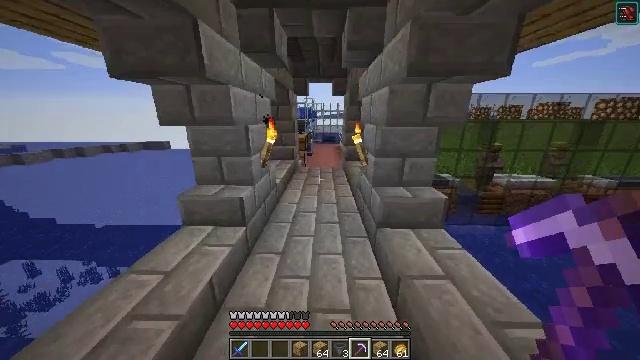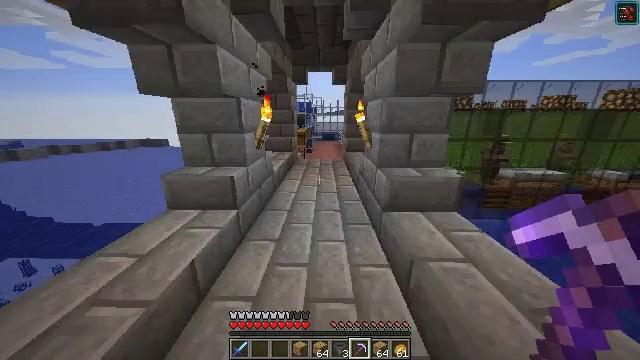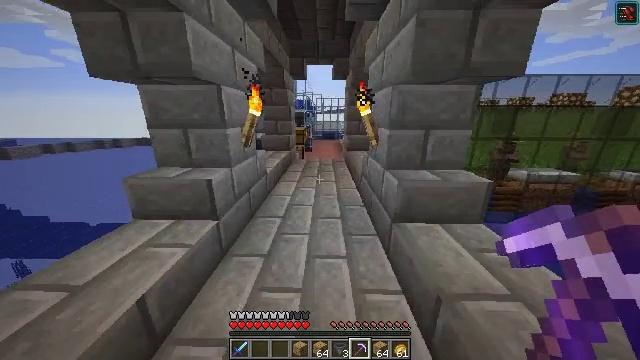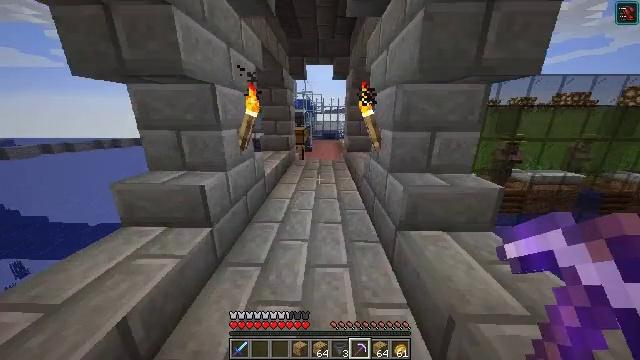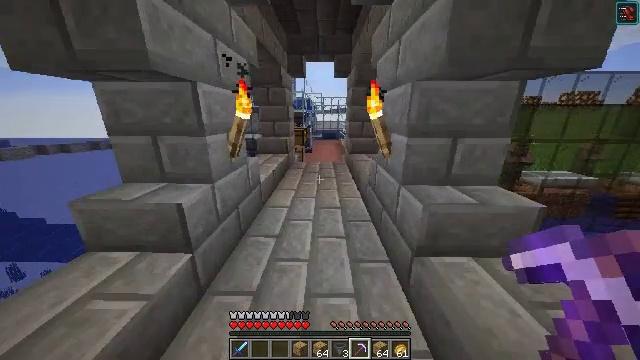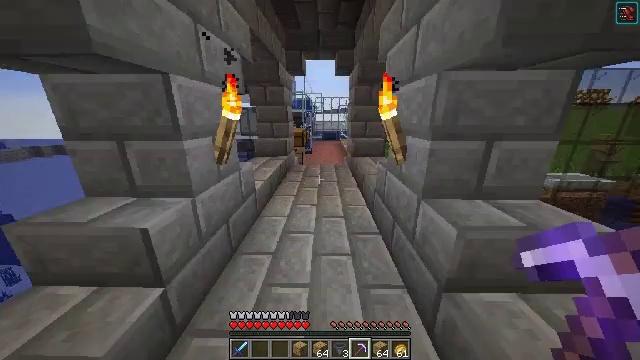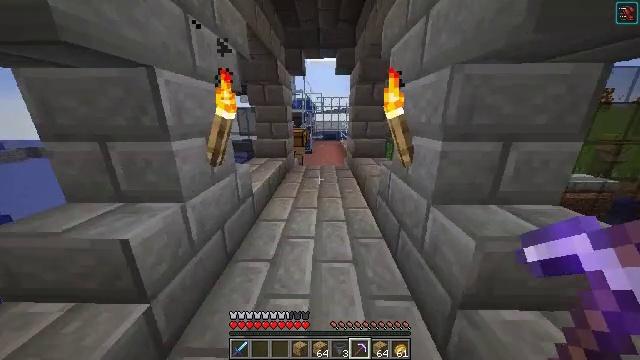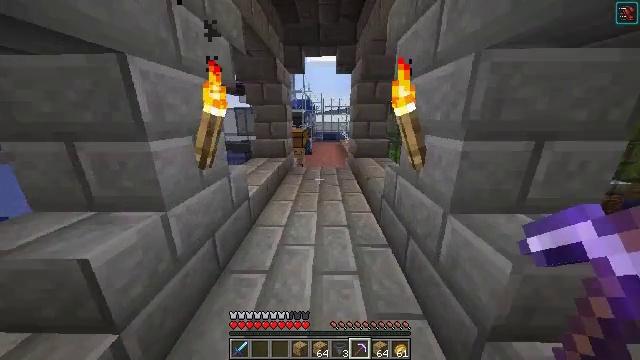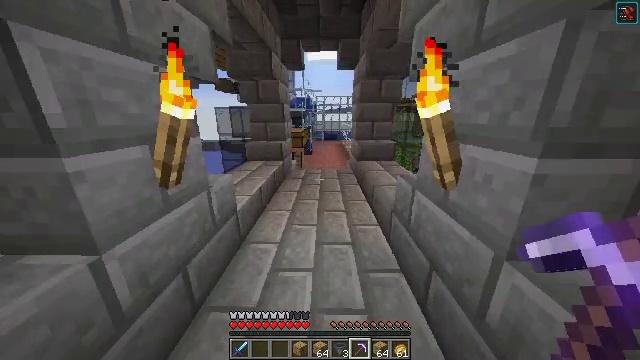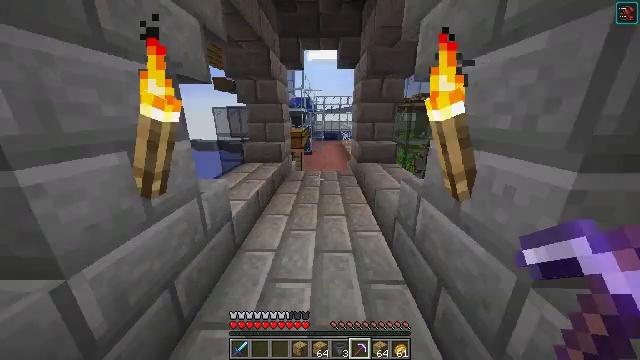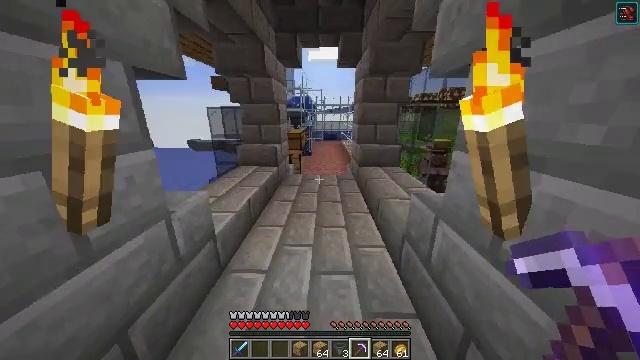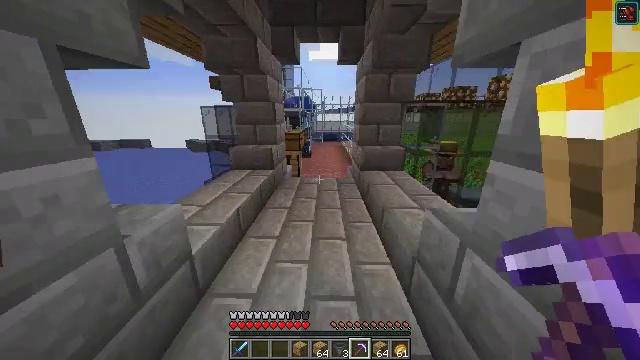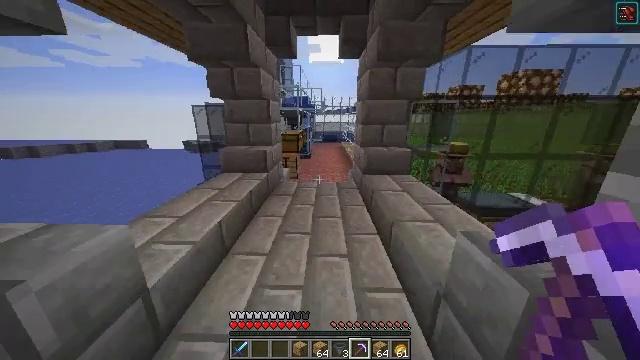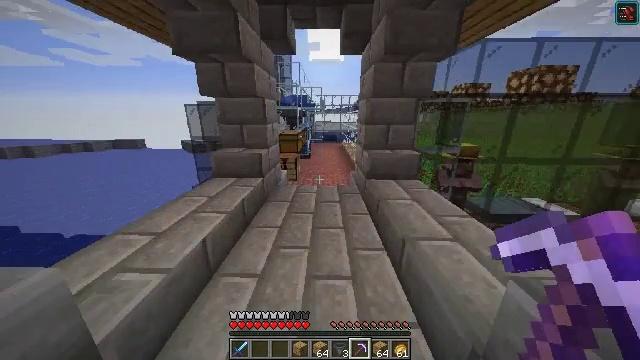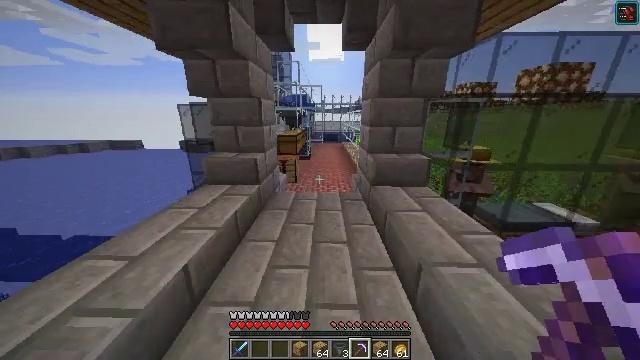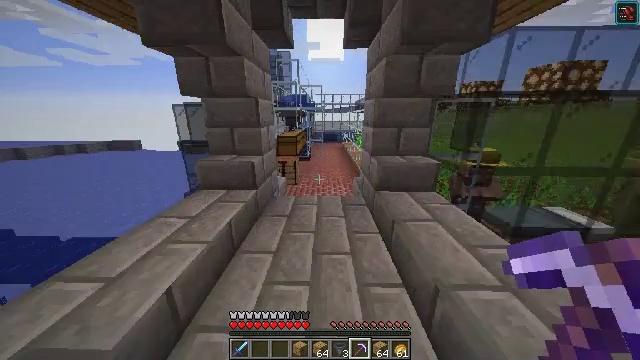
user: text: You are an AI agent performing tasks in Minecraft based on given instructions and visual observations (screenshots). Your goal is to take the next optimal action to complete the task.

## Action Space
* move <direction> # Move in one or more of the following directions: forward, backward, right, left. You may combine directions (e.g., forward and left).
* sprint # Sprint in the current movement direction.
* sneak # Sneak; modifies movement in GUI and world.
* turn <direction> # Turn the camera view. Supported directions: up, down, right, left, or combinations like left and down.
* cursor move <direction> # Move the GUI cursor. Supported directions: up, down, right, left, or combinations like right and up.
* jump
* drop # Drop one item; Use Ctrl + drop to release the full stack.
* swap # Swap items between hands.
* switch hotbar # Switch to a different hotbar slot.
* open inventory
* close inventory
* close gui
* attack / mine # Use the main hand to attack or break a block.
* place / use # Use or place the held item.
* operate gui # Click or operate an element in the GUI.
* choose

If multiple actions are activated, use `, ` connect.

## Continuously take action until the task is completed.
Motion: motion action
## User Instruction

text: Collect the hopper by mining it.
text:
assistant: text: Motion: move forward
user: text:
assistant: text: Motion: move forward
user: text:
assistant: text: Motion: move forward
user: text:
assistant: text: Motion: move forward
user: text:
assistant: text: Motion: move forward
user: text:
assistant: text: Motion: move forward
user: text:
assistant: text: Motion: move forward
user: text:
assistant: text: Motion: move forward
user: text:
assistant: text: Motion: move forward
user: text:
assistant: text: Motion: move forward
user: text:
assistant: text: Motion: move forward
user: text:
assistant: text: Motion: move forward
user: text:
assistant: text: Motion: move forward
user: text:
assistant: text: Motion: move forward
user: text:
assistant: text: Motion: move forward
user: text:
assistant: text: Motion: move forward
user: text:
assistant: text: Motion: move forward
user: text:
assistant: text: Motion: move forward
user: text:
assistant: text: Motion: move forward
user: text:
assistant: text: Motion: move forward
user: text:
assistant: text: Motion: move forward
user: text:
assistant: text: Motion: move forward
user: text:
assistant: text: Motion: move forward
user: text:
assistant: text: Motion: move forward
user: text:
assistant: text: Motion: move forward
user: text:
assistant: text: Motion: move forward
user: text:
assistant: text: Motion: move forward
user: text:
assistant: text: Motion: move forward
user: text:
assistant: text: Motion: move forward
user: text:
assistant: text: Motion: move forward